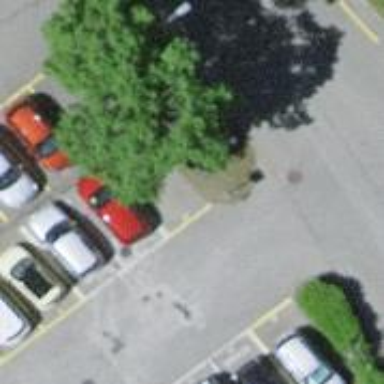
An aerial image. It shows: Road serving as parking aisle.